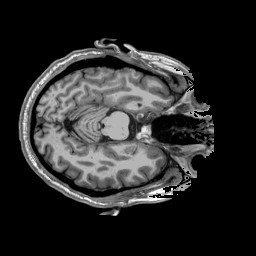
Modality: T1w
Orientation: coronal
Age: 46
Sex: male